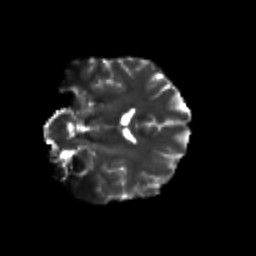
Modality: T2w
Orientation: coronal
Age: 23
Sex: male
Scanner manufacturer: siemens
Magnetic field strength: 3 T
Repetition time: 3.5 s
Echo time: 0.125 s